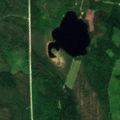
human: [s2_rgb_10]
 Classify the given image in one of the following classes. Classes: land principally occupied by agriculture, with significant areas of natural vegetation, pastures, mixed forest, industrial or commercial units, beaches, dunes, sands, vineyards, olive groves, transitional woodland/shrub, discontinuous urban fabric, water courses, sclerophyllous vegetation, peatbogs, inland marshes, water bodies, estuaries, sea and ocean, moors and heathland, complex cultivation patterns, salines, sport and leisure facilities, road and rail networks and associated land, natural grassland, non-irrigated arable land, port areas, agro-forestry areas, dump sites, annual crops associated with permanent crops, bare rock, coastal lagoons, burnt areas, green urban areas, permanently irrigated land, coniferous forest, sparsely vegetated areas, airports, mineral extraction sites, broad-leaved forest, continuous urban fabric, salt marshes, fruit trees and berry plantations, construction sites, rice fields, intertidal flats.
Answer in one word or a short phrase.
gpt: coniferous forest, mixed forest, transitional woodland/shrub